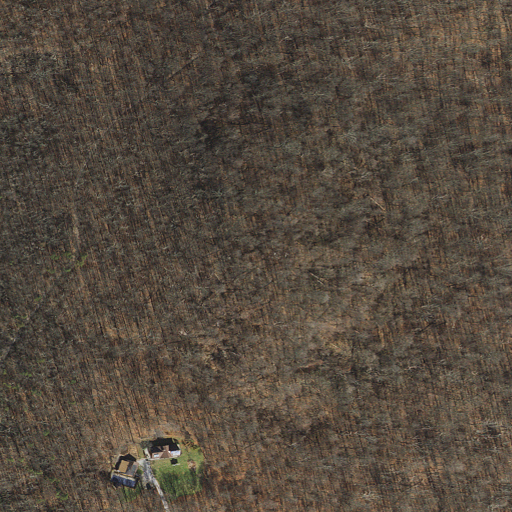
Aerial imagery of mountain in Maryland named Pine Knob containing deciduous forest, pasture, and open development